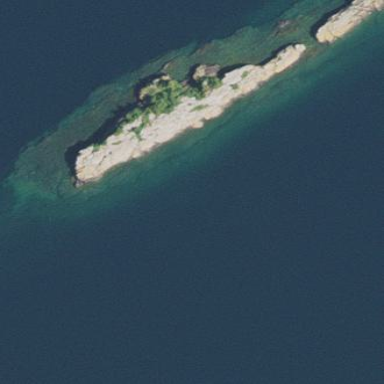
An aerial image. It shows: Islet.